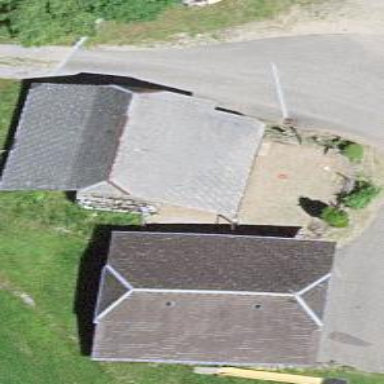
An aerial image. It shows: Rural barn.